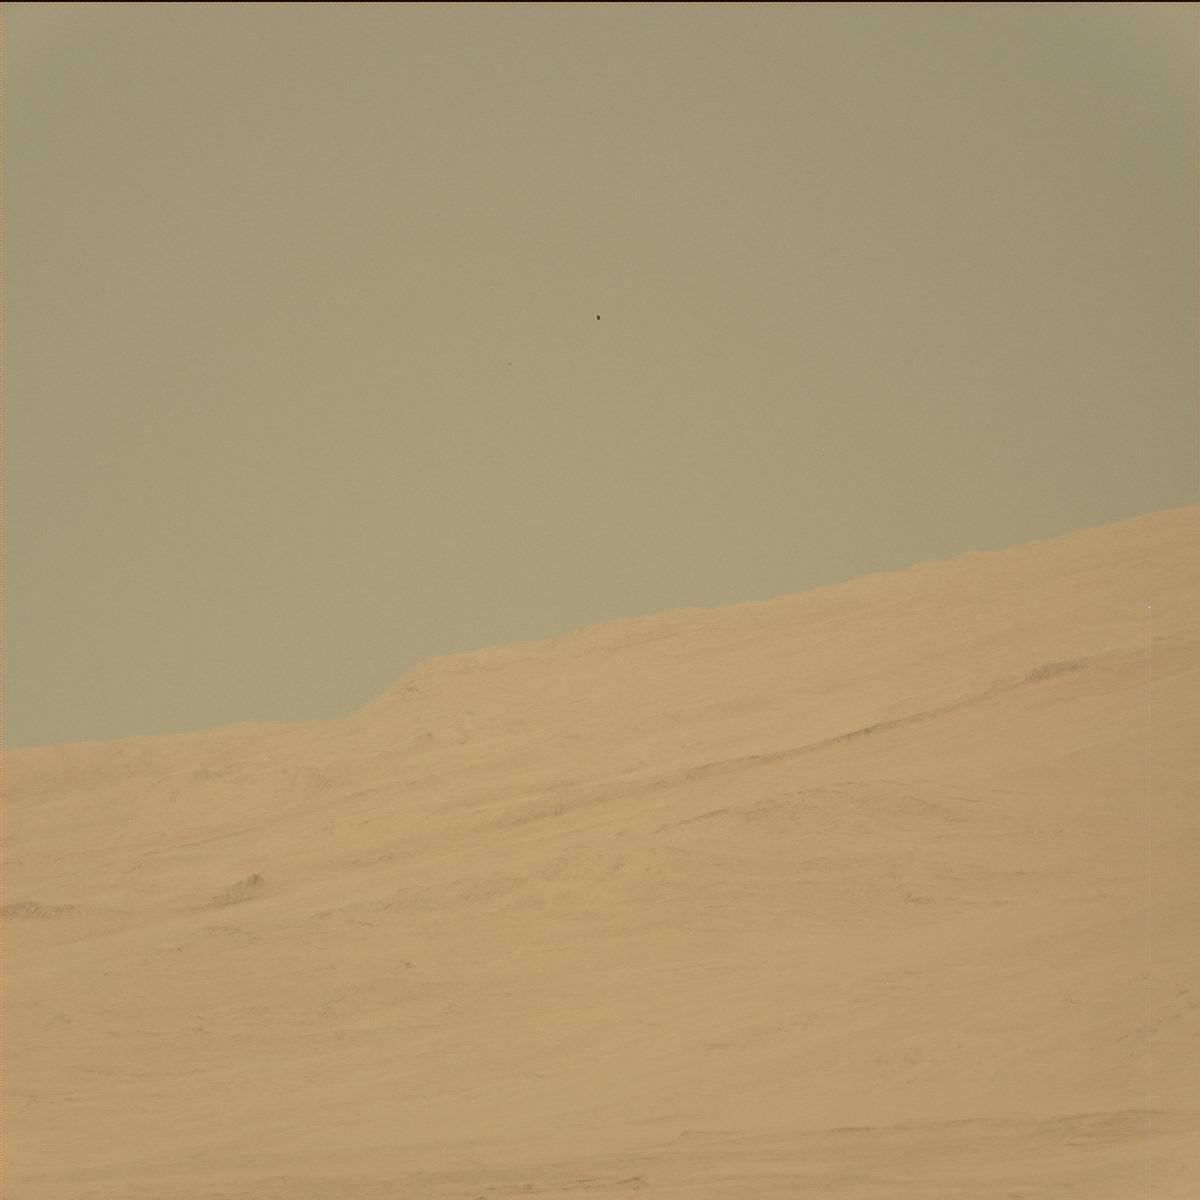
Terrain classes present: Ridge, Sky